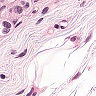
Metastatic tissue present: yes